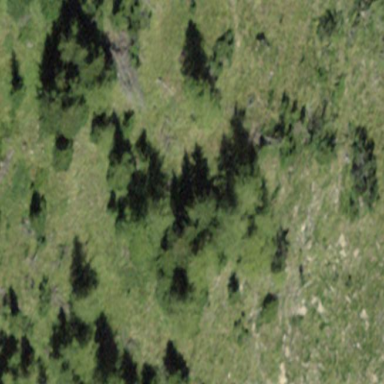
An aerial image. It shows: Forest area.